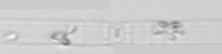
Label: Cerataulina_pelagica